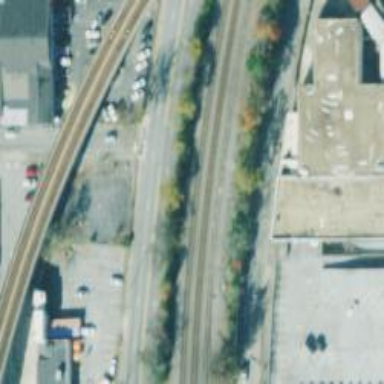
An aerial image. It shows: Railway track.